Question: I am building a website from ASP.NET.
There is a page user can select the country.
Here is the screenshot

I am storing countries in a mysql table. But in this page I used hyperlinks like this
'''
<asp:Literal ID="Literal2" runat="server" Text="<b><font size=3 color=green>A</font></b>"></asp:Literal><br />
<asp:HyperLink ID="HyperLink1" NavigateUrl="~/Categories.aspx?con=1&cou=1" runat="server">Algeria</asp:HyperLink><br />
<asp:HyperLink ID="HyperLink2" NavigateUrl="~/Categories.aspx?con=1&cou=2" runat="server">Angola</asp:HyperLink><br />
'''
So to achieve this layout I used above method. Instead of above method cant I load directly them from table and generate the above layout?. I tried to use tree view control. But that control is not going to give above format. I need that column layout. If you are suggesting me that use a gridview or some table control Please give me some example. I dont have any idea how to achieve that.
Remember I want to separate each name from green colour letter eg: "A" which is saying that names are begin with that particular letter.
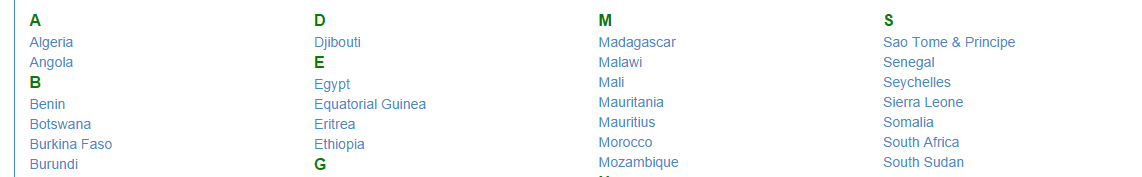
Answer: Use two 'Repeater' controls one within another. One to display the Alphabet and the other to display the countries based on the first character.
Will give you and example in a moment (being cooked :-))
Ok, I just used a DataList and Repeater just to have a multiple columns with ease. You could do the same with Repeaters with some effort.
First have your markup as below
'''
<asp:DataList ID="Categories" runat="server" ItemStyle-Width="150" RepeatColumns="4"
onitemdatabound="Categories_ItemDataBound">
<ItemTemplate>
<asp:HyperLink ID="hlCategory" NavigateUrl="#" runat="server" ForeColor="#0099CC"><%# Container.DataItem %></asp:HyperLink><br />
<asp:Repeater ID="rptCountries" runat="server">
<ItemTemplate>
<asp:HyperLink ID="hlCountry" NavigateUrl="~/Categories.aspx?con=1&cou=1" runat="server"><%# Eval("Name") %></asp:HyperLink><br />
</ItemTemplate>
</asp:Repeater>
</ItemTemplate>
</asp:DataList>
'''
Then the code behind
'''
using System;
using System.Web.UI.WebControls;
using CountryDisplay;
namespace WebApplication1
{
public partial class WebForm1 : System.Web.UI.Page
{
/// <summary>
/// Create a property to hold all your countries retrieved from the database
/// I assume you have you'll have one row for each country
/// </summary>
public CountryCollection AllCountries
{
get
{
if (ViewState["AllCountries"] != null)
{
return (CountryCollection)ViewState["AllCountries"];
}
return new CountryCollection();
}
set
{
ViewState["AllCountries"] = value;
}
}
protected void Page_Load(object sender, EventArgs e)
{
if (!IsPostBack)
{
GetAllCountriesFromDatabase();
char[] alphabet = new char[] { 'A', 'B', 'C', 'D', 'E', 'F', 'G', 'H', 'I', 'S' }; // Get this from DB, I'm just mocking for illustration purpose.
Categories.DataSource = alphabet;
Categories.DataBind();
}
}
/// <summary>
/// Gets all Countries from database.
/// </summary>
private void GetAllCountriesFromDatabase()
{
AllCountries = new CountryCollection();
/* At this point you should know how to retrieve your data from DB and fill the AllCountries collection
E.g.
AllCountries = DalService.GetAllCountriesFromDatabase(); // DalService could be your Data Access layer and GetAllCountriesFromDatabase() is one of it's methods
I'll be creating some dummy logic to fill the collection for demo purpose from this point onwards
*/
// Add countries to the collection
Country country = new Country("America");
country.ID = 1;
AllCountries.Add(country);
country = new Country("Australia");
country.ID = 2;
AllCountries.Add(country);
country = new Country("Sri Lanka");
country.ID = 3;
AllCountries.Add(country);
country = new Country("India");
country.ID = 4;
AllCountries.Add(country);
country = new Country("Canada");
country.ID = 5;
AllCountries.Add(country);
}
protected void Categories_ItemDataBound(object sender, DataListItemEventArgs e)
{
if (e.Item.ItemType == ListItemType.Item ||
e.Item.ItemType == ListItemType.AlternatingItem)
{
// Retrieve the hlCategory control in the current DataListItem.
char cCategory = (char)e.Item.DataItem;
Repeater rptCountries = (Repeater)e.Item.FindControl("rptCountries");
if (!char.IsWhiteSpace(cCategory) && rptCountries != null)
{
rptCountries.DataSource = AllCountries.FindAll(a => a.Name.StartsWith(cCategory.ToString()));
rptCountries.DataBind();
}
}
}
}
}
'''
And some model classes
'''
using System;
using System.Collections.Generic;
namespace CountryDisplay
{
[Serializable]
public class CountryCollection : List<Country> { }
[Serializable]
public class Country
{
public int ID { get; set; }
public string Name { get; set; }
public Country(string name)
{
this.ID = 0;
this.Name = name;
}
}
}
'''
Hope this helped!
Accept and vote the answer if it helped.